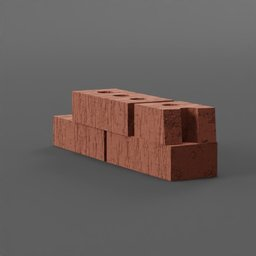
Label: architecture